Aerial crown-view tile of a tropical tree (Barro Colorado Island, Panama), acquired 20250317:
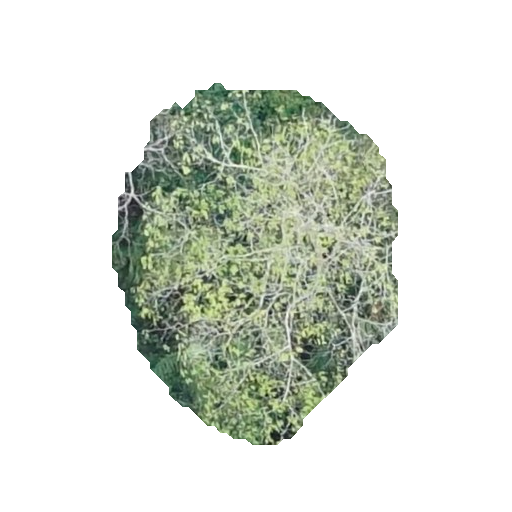
Species: Dipteryx oleifera
GBIF accepted scientific name: Dipteryx oleifera
Crown area: 114.124 m²